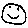
Label: smiley face